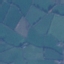
Land use / land cover: Pasture